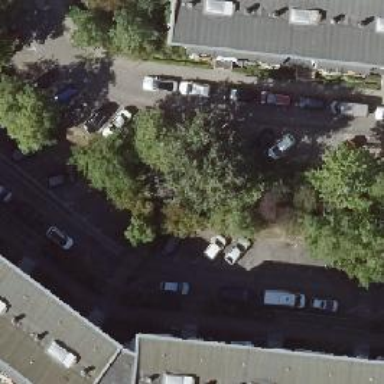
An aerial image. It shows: Diagonal street-side parking available in the area.